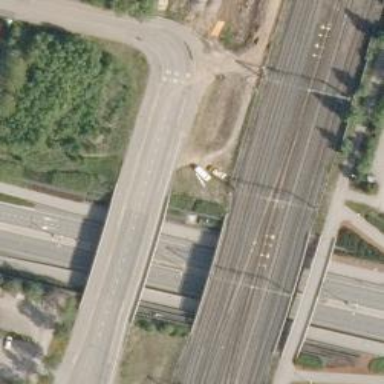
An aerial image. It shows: Bridge used by trains with continuous electrified contact lines.